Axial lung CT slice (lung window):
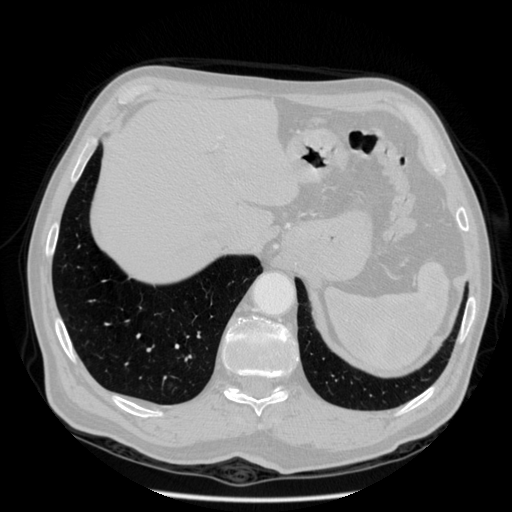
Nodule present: no